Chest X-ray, PA view. Patient: 39 years old, sex F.
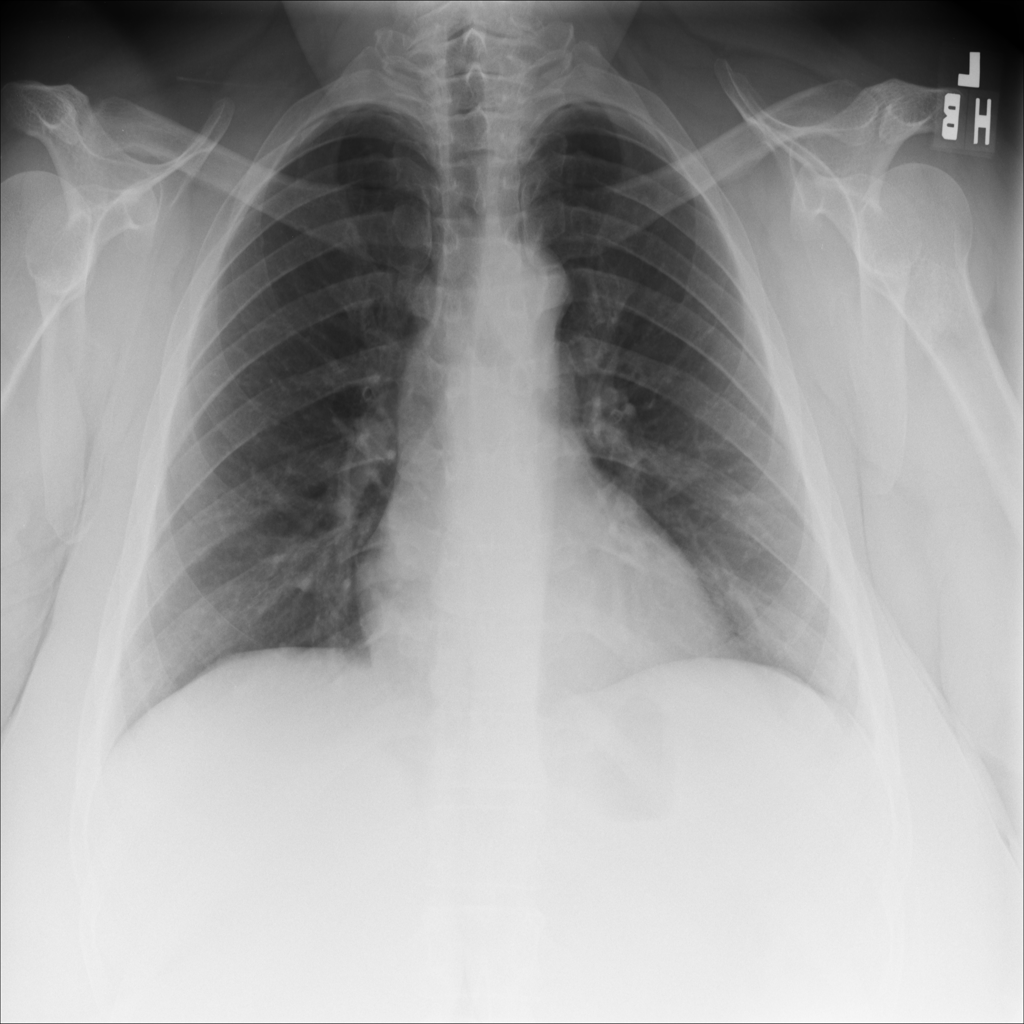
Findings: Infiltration